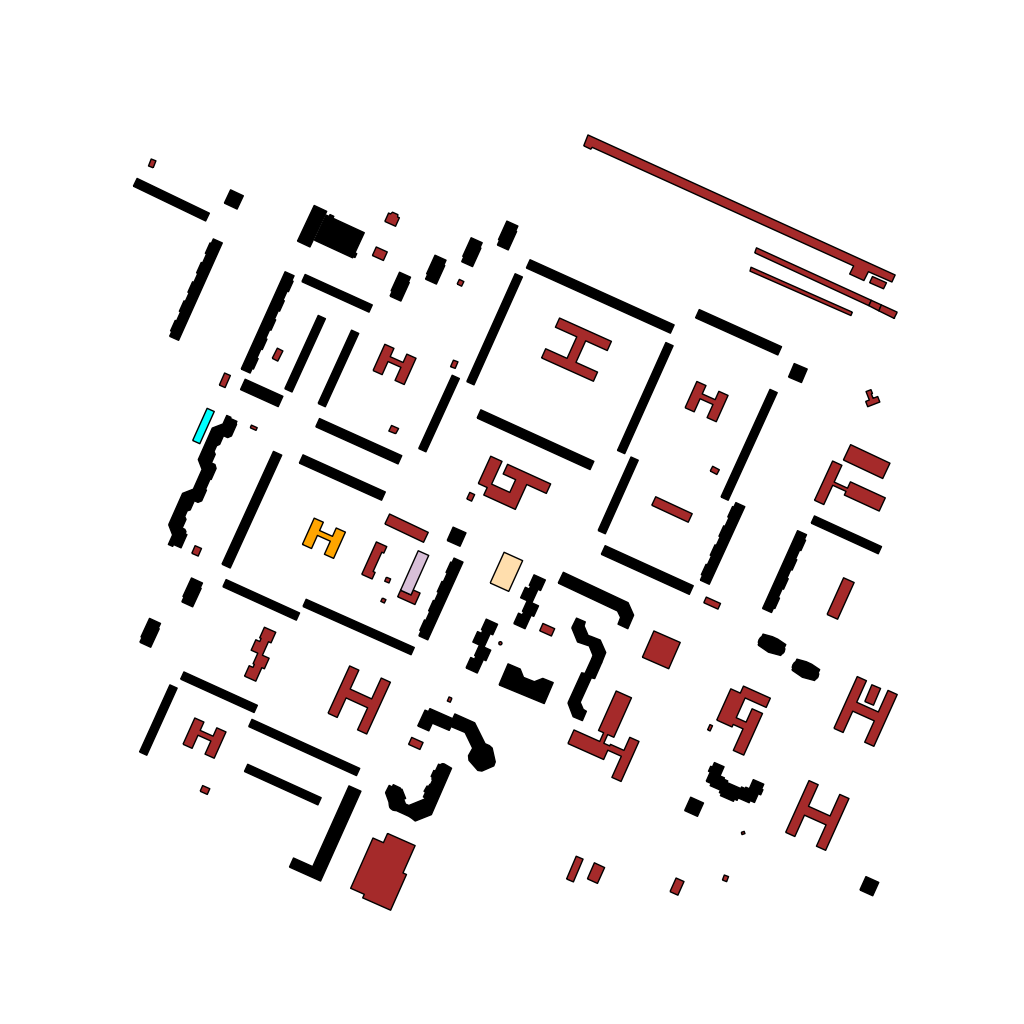
Tags: overhead vector_map, business, industrial, recreation, residential, special, modern, soviet, high_rise, individual_rise, low_rise, density_3, Building, Facility, Mall, Polyclinic, School, Supermkt, 1.0 km²